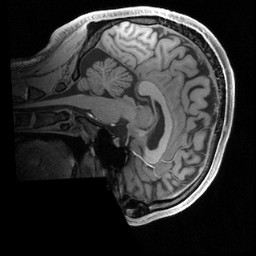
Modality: T1w
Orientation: sagittal
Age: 20
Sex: male
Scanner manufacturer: siemens
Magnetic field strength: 3 T
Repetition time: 2.4 s
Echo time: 0.00224 s